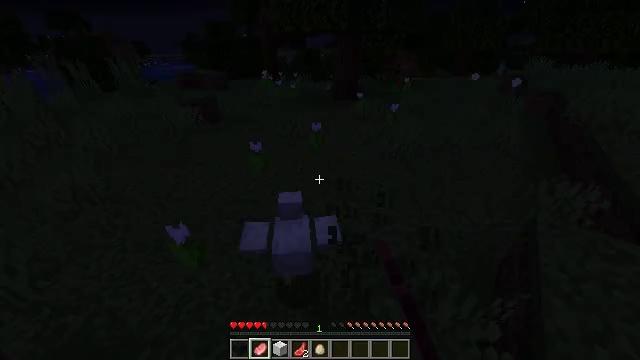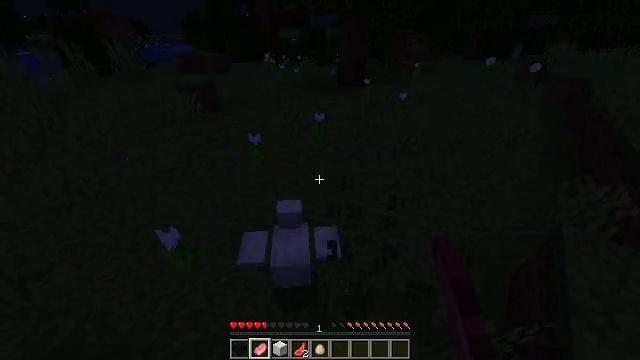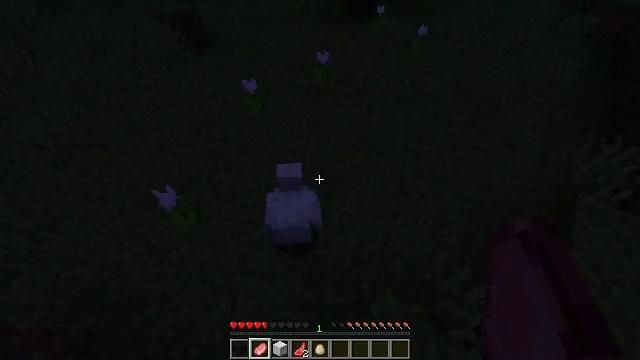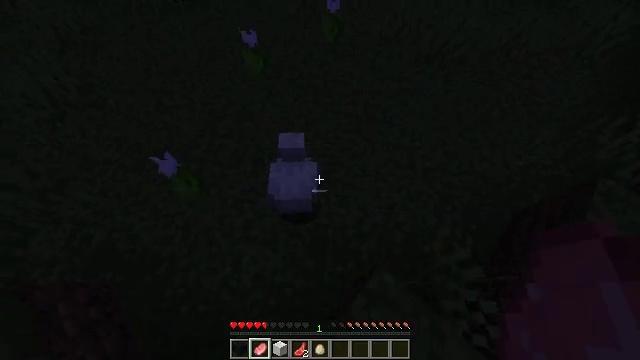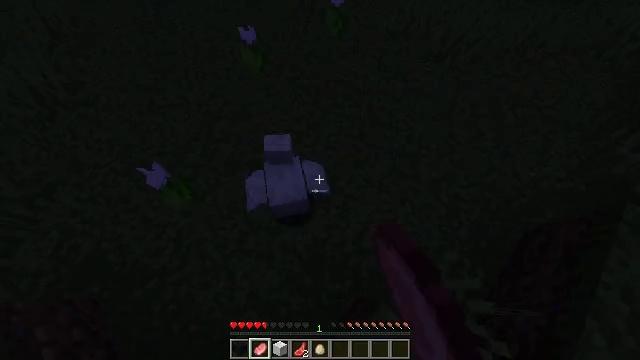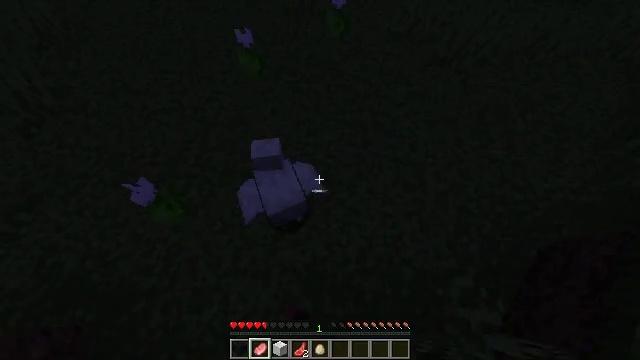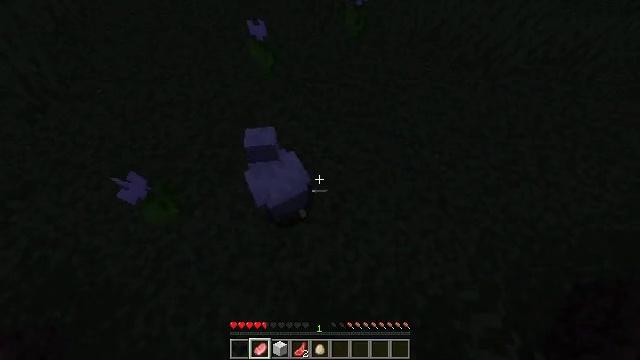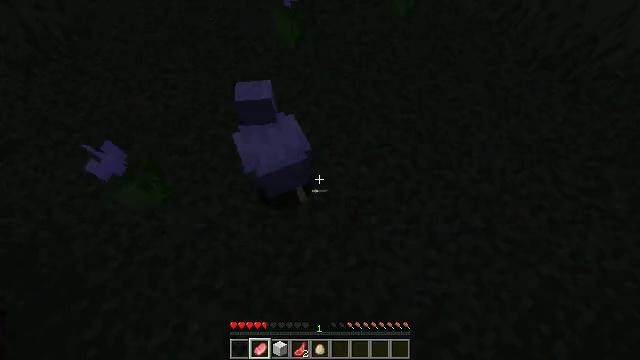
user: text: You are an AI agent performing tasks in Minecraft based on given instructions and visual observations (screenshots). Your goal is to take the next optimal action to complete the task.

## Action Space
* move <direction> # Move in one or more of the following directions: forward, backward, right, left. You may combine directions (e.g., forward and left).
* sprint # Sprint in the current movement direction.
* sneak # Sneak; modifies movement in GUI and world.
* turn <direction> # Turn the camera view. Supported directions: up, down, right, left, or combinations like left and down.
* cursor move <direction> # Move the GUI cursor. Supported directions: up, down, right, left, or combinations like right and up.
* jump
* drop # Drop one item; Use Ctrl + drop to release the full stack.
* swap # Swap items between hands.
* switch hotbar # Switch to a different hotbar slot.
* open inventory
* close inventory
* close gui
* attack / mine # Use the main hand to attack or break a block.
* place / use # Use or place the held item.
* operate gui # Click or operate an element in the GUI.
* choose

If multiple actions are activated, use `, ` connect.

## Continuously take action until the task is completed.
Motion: motion action
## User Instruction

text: Kill the chicken.
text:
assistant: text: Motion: move forward, sprint, turn left and down
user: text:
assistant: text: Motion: move forward, sprint, turn left and down
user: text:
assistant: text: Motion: move forward, sprint, turn left and down, attack / mine
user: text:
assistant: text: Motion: move forward, sprint, turn left and down, attack / mine
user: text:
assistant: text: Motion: attack / mine
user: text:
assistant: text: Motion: turn left
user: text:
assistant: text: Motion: turn left
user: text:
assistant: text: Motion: no_op